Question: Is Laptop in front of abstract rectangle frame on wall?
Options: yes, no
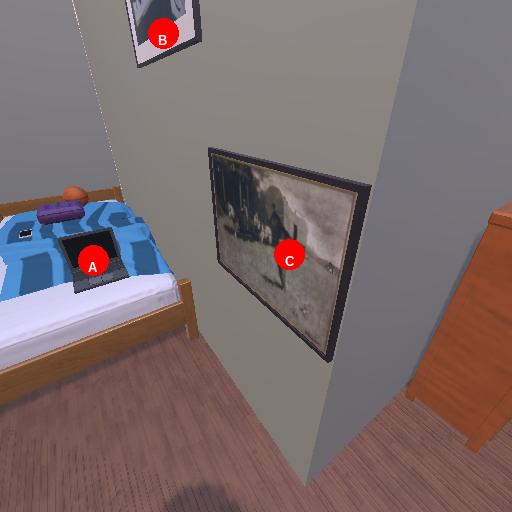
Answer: yes